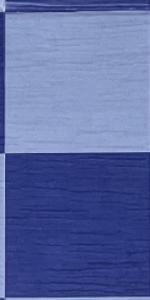
Label: Empty